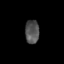
Tissue: skin
Cell type: Epithelial cells
Senescence score: 0.2212
Nuclear area (px): 321
Mean DAPI intensity: 83.037